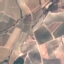
Label: PermanentCrop